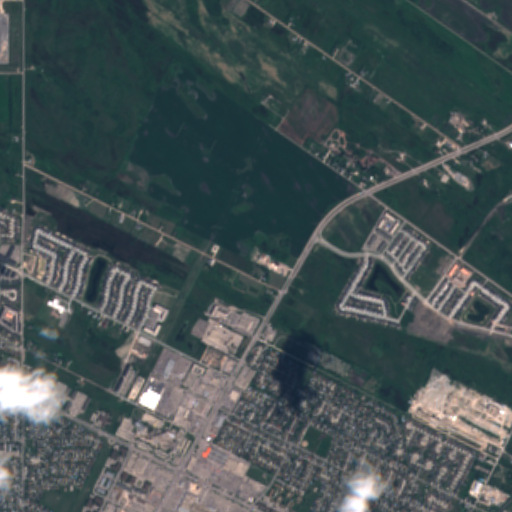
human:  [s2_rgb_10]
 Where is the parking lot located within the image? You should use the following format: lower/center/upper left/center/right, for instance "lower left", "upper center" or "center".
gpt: The parking lot is located in the lower left of the image.
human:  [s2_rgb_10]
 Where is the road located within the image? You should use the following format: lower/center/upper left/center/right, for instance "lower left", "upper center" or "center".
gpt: There is no road in the image.